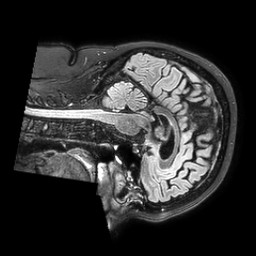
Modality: FLAIR
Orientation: sagittal
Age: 46
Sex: female
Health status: ill
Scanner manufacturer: philips
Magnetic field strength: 3 T
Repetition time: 4.8 s
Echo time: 0.34 s